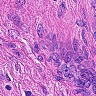
Metastatic tissue present: yes